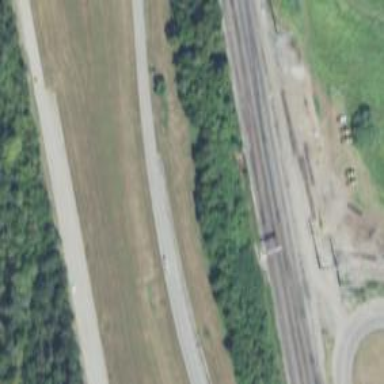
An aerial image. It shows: This image shows trunk highway that functions as expressway.